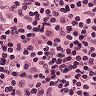
Metastatic tissue present: no